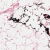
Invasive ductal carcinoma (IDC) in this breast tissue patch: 0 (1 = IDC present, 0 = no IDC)